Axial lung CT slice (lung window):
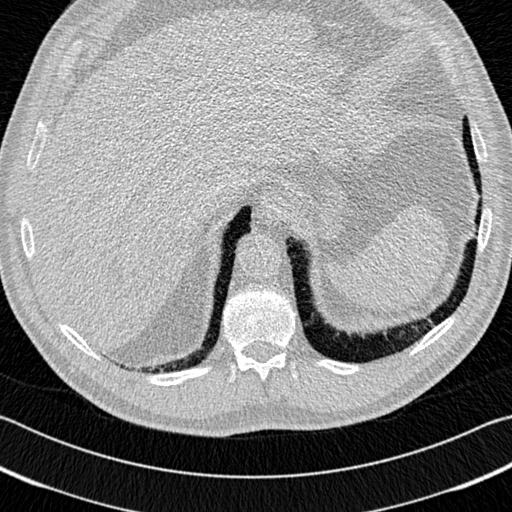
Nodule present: no